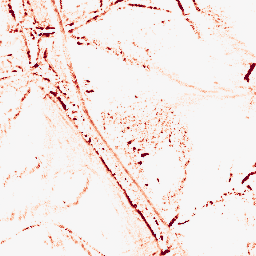
Category: morphological
Decomposition family: morphological_diamond
Decomposition parameters: operation: opening
radius: 3
Upsampling method: edge_directed
Upsampling parameters: scale: 4
Upsampling scale: 4